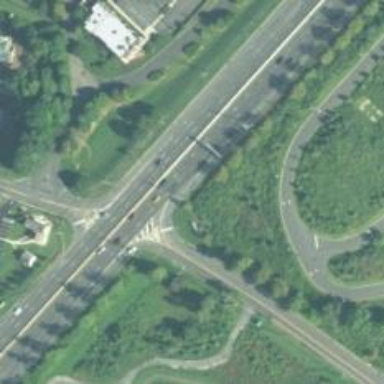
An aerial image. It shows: Trunk link highway.